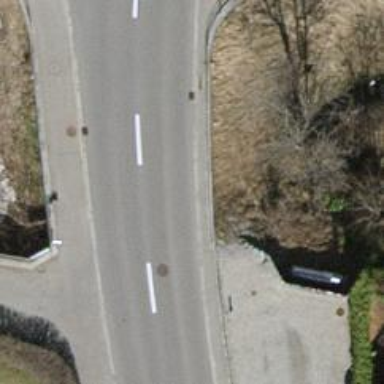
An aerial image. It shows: Tertiary road with asphalt surface.